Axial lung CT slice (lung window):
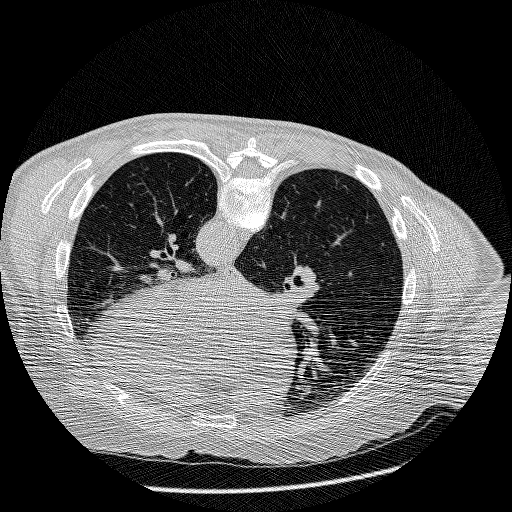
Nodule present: no